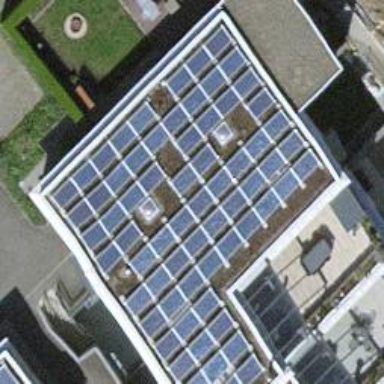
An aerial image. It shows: Solar power generator using photovoltaic panels.